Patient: sex F, age 56
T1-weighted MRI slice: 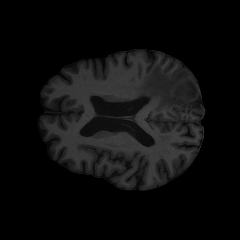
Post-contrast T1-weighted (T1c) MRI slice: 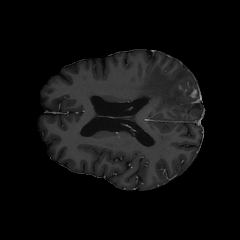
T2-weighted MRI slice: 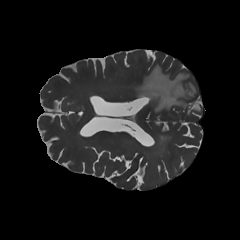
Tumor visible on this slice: yes
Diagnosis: Glioblastoma, IDH-wildtype
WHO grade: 4